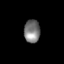
Tissue: lung
Cell type: Fibroblasts
Senescence score: 0.1941
Nuclear area (px): 363
Mean DAPI intensity: 121.212